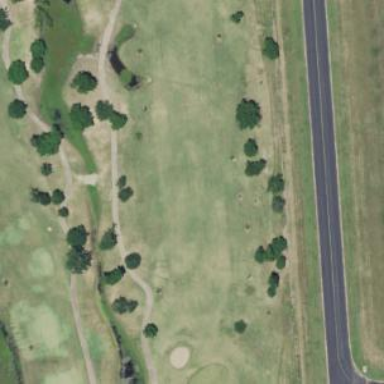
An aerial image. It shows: Grassy area designated as golf fairway.